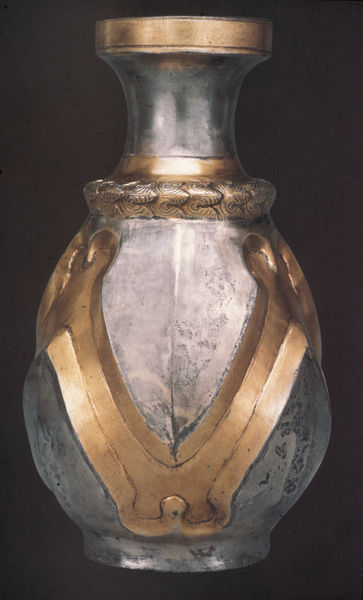
Titel: Vase, sasanidisch (Iran)
Künstler: unbekannt
Standort: New York
Institution: The Metropolitan Museum of Art
Schlagwörter: blau, blätter, fuß, laub, schatten, wasser, weiß, grau, licht, schmuck, schwarz, muster, ornament, alt, flasche, band, silber, stein, bild, hals, spiegelung, boden, gold, blatt, rund, kanne, keramik, krug, skulptur, ton, vase, farbig, welle, blumenvase, modern, rand, matt, mündung, jugendstil, glanz, dekor, floral, verzierung, streifen, glänzend, metall, bauch, bronze, naht, ring, foto, fotografie, photographie, eisen, deckel, gefäß, messing, zinn, vergoldet, symmetrisch, kranz, krause, gravur, photo, verziert, fries, korpus, karaffe, flakon, fläschchen, schein, handwerk, farbfoto, pokal, guss, gegenstand, kunsthandwerk, blech, geschmiedet, fassung, geschliffen, metal, zierrat, ornamnet, vertiefung, bauchig, getrieben, gewölbt, dreidimensional, blei, edelmetall, behältnis, patina, keltisch, verierung, art déco, hohlkörper, laubkranz, nahkt, schmuckvoll, schweißnaht, silebr, trinkhefäss, angelaufen, krankz, v, tun, metallstreifen, fotogravie, fleckn, slber, nicht flach